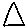
Label: triangle